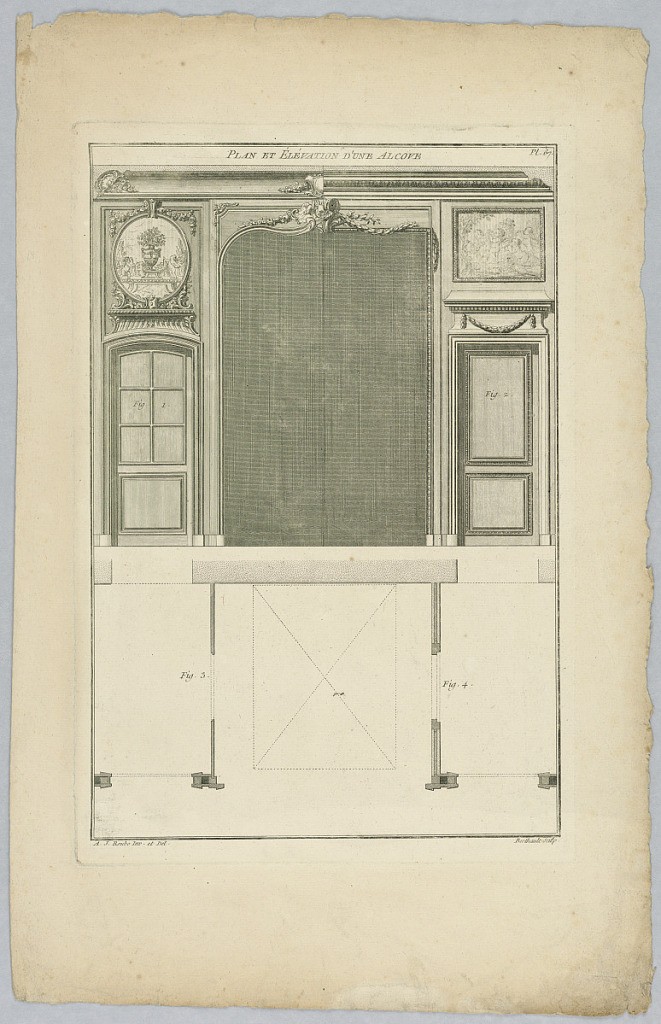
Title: Plan and Elevation of an Alcove
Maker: André-Jacob Roubo, French, 1739–1791
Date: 1770
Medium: Engraving on paper
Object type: Print
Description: Plan and elevation of an alcove.